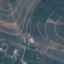
Land use / land cover class: PermanentCrop